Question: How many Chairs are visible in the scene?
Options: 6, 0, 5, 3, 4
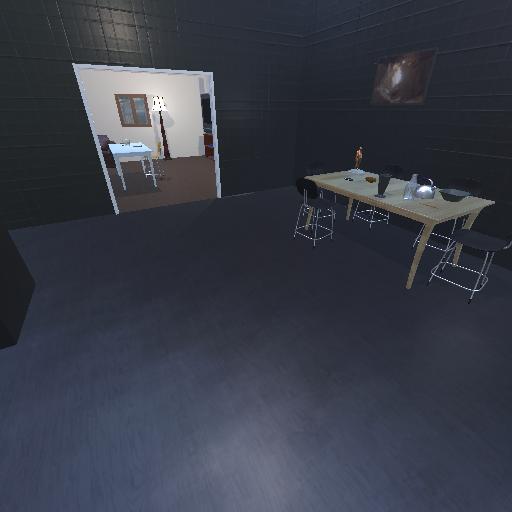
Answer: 6